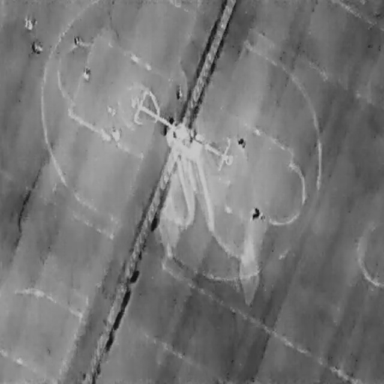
There are six People in the infrared image.